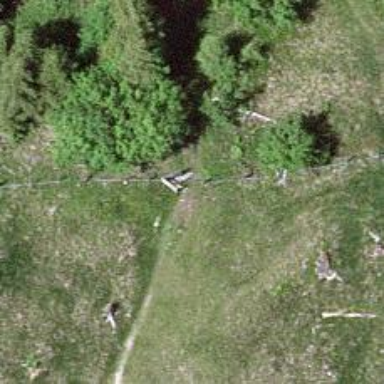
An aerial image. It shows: Wire fence is in place.